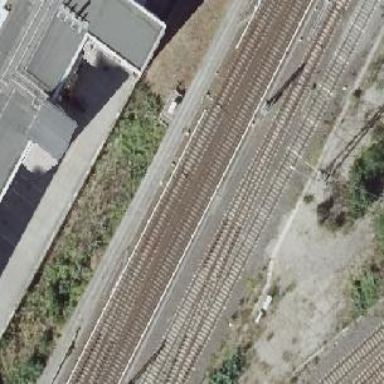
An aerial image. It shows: Railway switch with the turnout on the left side.